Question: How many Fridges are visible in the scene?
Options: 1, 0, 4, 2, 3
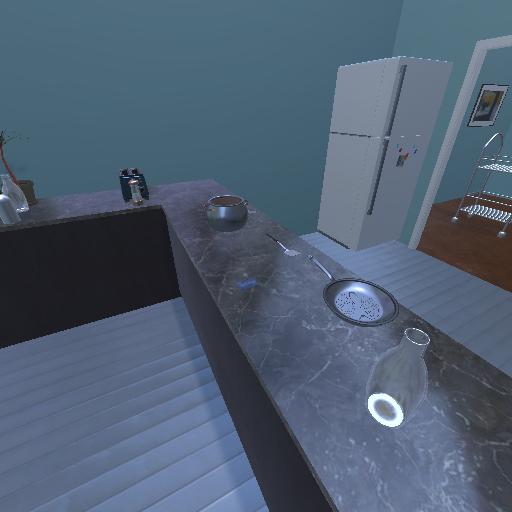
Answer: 1